Question: I have a problem I do not know how to correct it.
I want to work a full-screen in my project. But the video of the entire screen, and I want to show the entire video of the screen appears when you click the button on the control panel only video of a button.
Do not know the solution to the problem I want to help me. I USE this code in AS3:
'''
stage.displayState = StageDisplayState.FULL_SCREEN;
stage.scaleMode = StageScaleMode.NO_SCALE;
'''
Example:
Illustrative image:

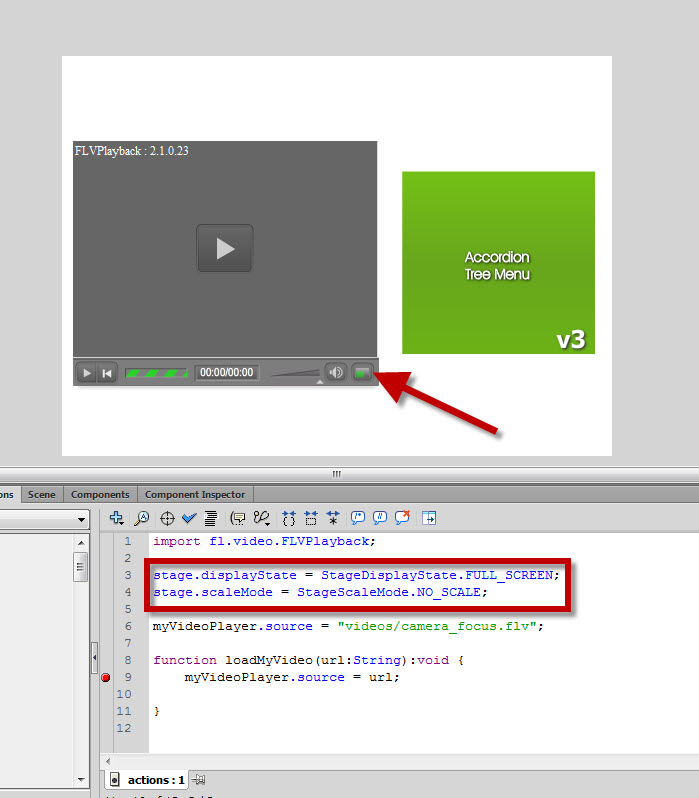
Answer: You can not do what you want using the full-screen button of the 'FLVPlayback' component because it's related to the full-screen mode of the stage. Instead, you can use another button in your stage to activate the full-screen mode of your video player.
Take this example where I used two buttons, 1st button to full-screen the whole animation and the 2nd one to full-screen the video when the animation is on full-screen display mode :
'''
stage.scaleMode = StageScaleMode.NO_SCALE;
stage.addEventListener(FullScreenEvent.FULL_SCREEN, function(e:FullScreenEvent){
// disable the full-screen mode of the FLVPlayback component everytime the stage leaves the full-screen mode
if(!e.fullScreen){
player.fullScreenTakeOver = false;
}
})
// player is my FLVPlayback component
// activate video smoothing (option)
player.getVideoPlayer(0).smoothing = true;
// disable the full-screen mode of the FLVPlayback component
player.fullScreenTakeOver = false;
// this button is to activate the full-screen mode of the FLVPlayback component
btn_player_fullscreen.addEventListener(MouseEvent.CLICK, function(e:MouseEvent){
// if our stage is on fullscreen mode
if(stage.displayState == StageDisplayState.FULL_SCREEN){
// activate the full-screen mode of the FLVPlayback component
player.fullScreenTakeOver = true;
}
})
// this button is to activate the full-screen mode of the stage
btn_fullscreen.addEventListener(MouseEvent.CLICK, function(e:MouseEvent){
if(stage.displayState != StageDisplayState.FULL_SCREEN){
stage.displayState = StageDisplayState.FULL_SCREEN;
}
})
'''
You can see this code working <URL>.
Of course, this is just an example to show you a manner to do what you are looking for, you have to improve and adapt it to your specific needs.
Hope that can help.